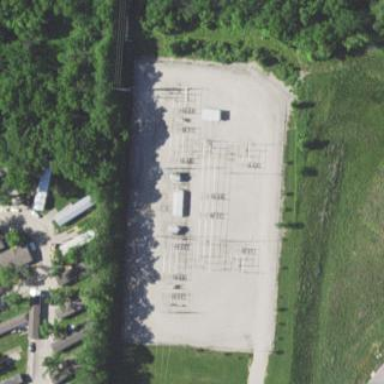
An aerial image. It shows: Distribution-level power substation.